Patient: sex F, age 54
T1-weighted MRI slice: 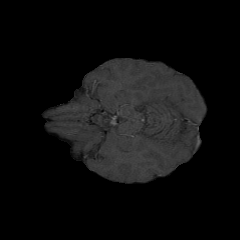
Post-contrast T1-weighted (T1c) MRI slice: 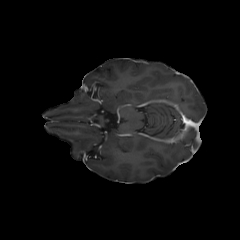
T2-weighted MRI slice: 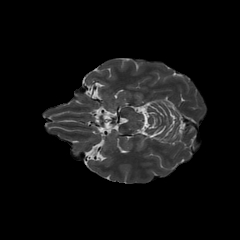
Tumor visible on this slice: no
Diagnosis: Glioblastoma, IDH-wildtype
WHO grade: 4